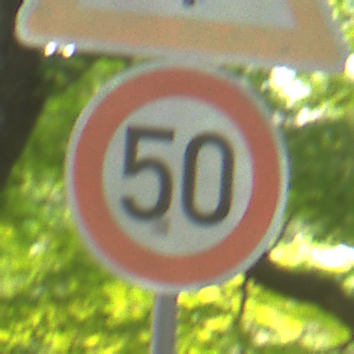
Verkehrszeichen: Geschwindigkeit50
Zusatzzeichen oben: SchneeOderEisglaette
Umgebung: Outdoor, RoadRail
Tageszeit: MorningAfternoon
Wetter: Clear
Licht: Natural
Jahreszeit: NotSpecified
Kontrast: LowContrast